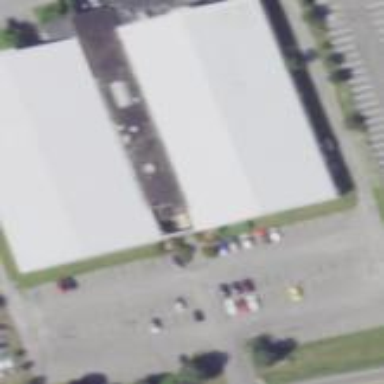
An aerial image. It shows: Building that houses fitness center.